Interaction volume radius: 5 \u00c5
Interaction volume height: 10 \u00c5
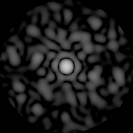
Disorder parameter: 0.8242